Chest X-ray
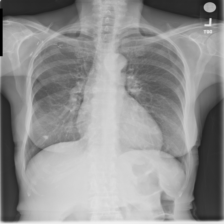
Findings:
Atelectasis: negative
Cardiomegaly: negative
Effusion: negative
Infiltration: negative
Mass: negative
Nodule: negative
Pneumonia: negative
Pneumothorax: negative
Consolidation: negative
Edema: negative
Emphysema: negative
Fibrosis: negative
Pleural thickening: negative
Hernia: negative